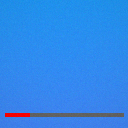
Screen state: on